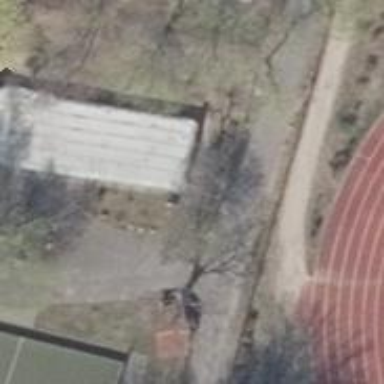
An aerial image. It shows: Community center.